Question: I'm using <URL> v2.0-dev and when I show two events on the same day, the second event shows the wrong time. When I grab the bottom of the first event with the mouse and start resizing, the second event suddenly appears. I have checked all my '.js' and '.css' files against the demo in 'weekcalendar.html' and everything matches. Anyone have any ideas? Thanks! Chirag
.
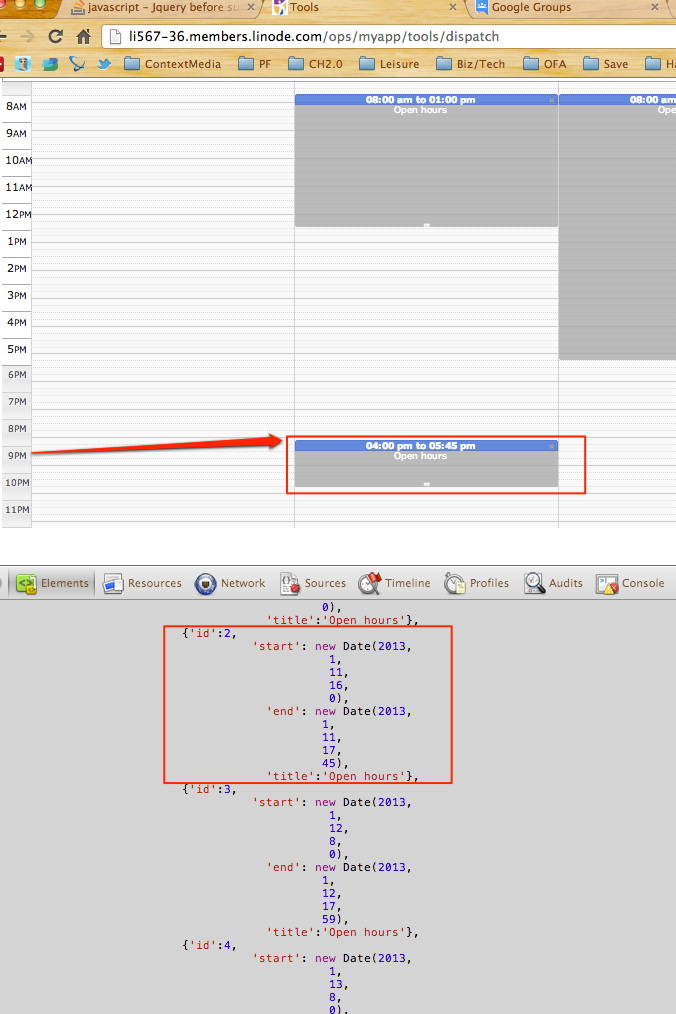
Answer: Try adding a rule like this to your '.css' stylesheets:
'''
.wc-cal-event {
position: absolute !important;
}
'''
If you already have the absolute position, the '!important;' was also necessary